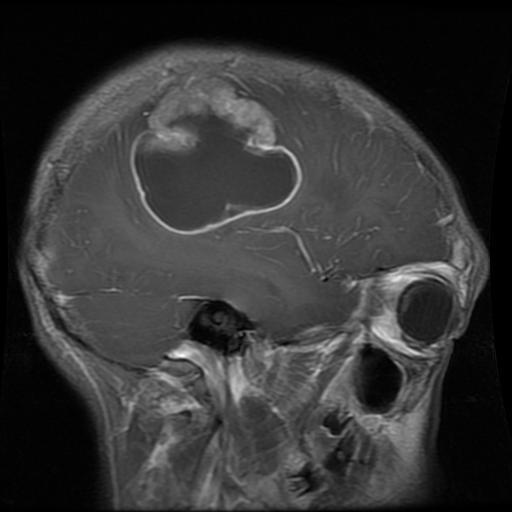
Label: glioma